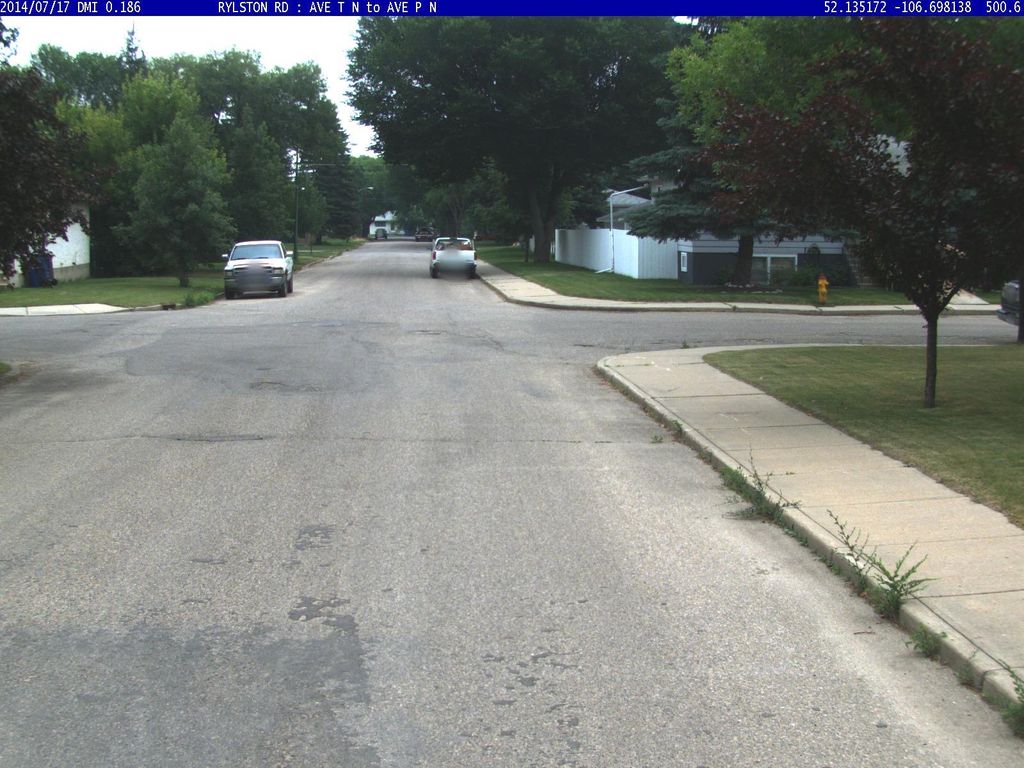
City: saskatoon